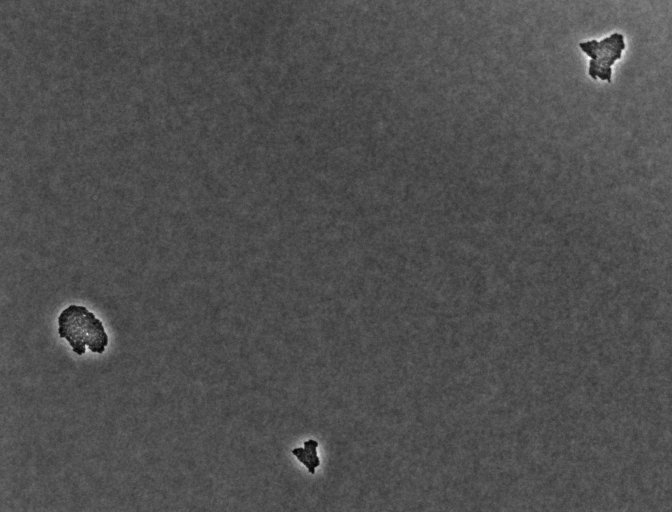
Phase contrast microscopy, 20x objective, 3 h incubation